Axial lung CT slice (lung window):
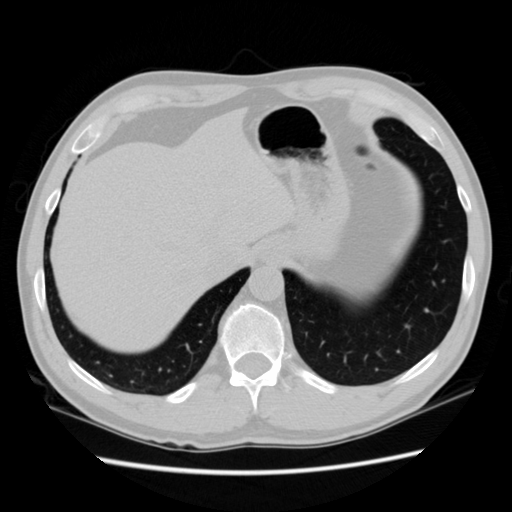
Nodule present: no